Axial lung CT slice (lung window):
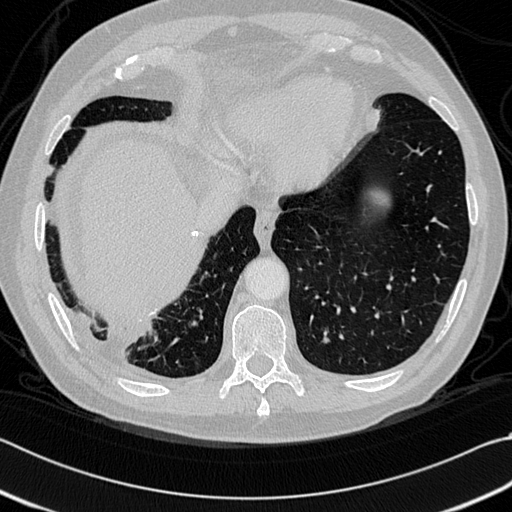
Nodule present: yes
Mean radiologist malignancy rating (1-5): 2.667